Question:
Above is an example of something I am trying to do. I have two images, "marker.png" and "userImage.png". I can get each to display individually as an annotation, but I want to overlay the userImage on the marker background as one annotation. It seems the picture above does something like this with the white marker and a picture on top. I see MKAnnotationView takes a UIImage as a property but no UIImageView. How can I accomplish what I am trying to do?
Currently I am able to just show one image
'''
func mapView(mapView: MKMapView!, viewForAnnotation annotation: MKAnnotation!) -> MKAnnotationView! {
if !(annotation is MKPointAnnotation) {
return nil
}
let reuseId = "CustomMarker"
var markerView = mapView.dequeueReusableAnnotationViewWithIdentifier(reuseId)
if markerView == nil {
markerView = MKAnnotationView(annotation: annotation, reuseIdentifier: reuseId)
markerView.image = UIImage(named: "marker.png")
}
else {
markerView!.annotation = annotation
}
return markerView
}
'''
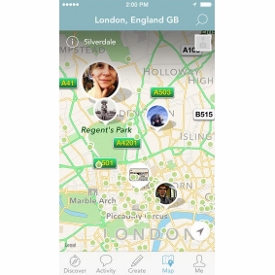
Answer: Implement your own MKAnnotationView subclass. Now you've got a view that's all yours! It can have whatever subviews you want, or (this is what I would do) you can just implement 'drawRect:' and draw into it; drawing a composite or arrangement of images in 'drawRect:' is easy.
Or, you could just keep doing what you're doing but composite the images in code and use the resulting combined image as the 'image' property. That's easy too.